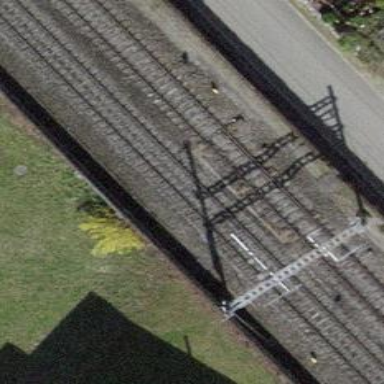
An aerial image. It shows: Railway switch.